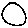
Label: circle